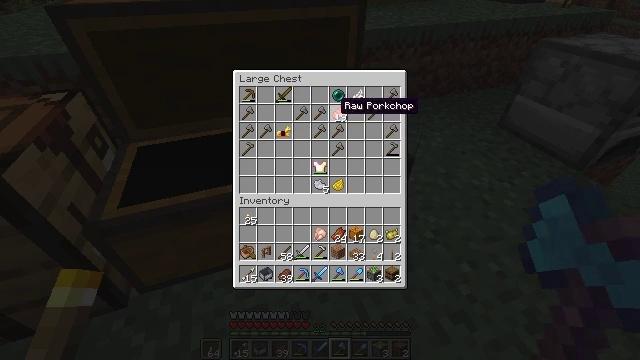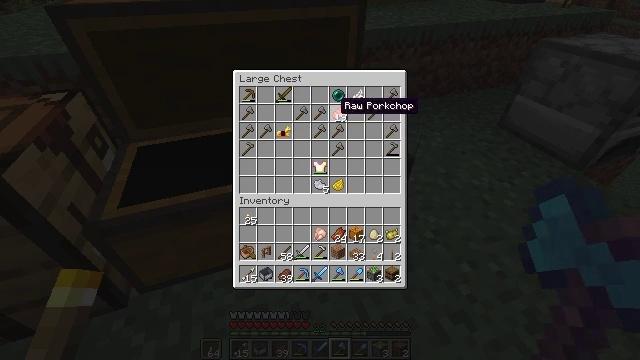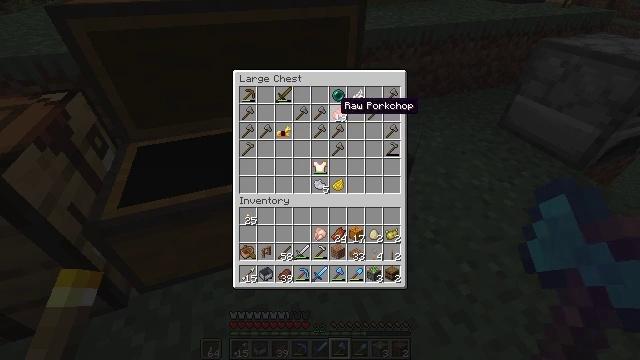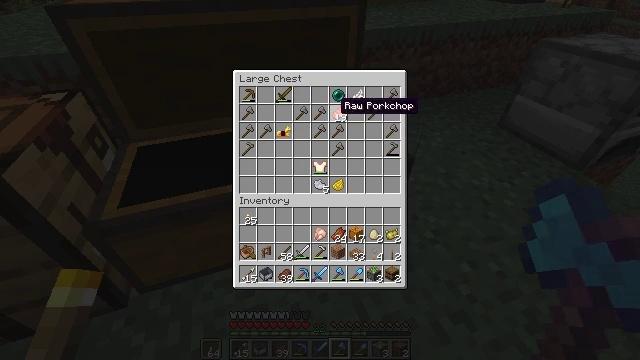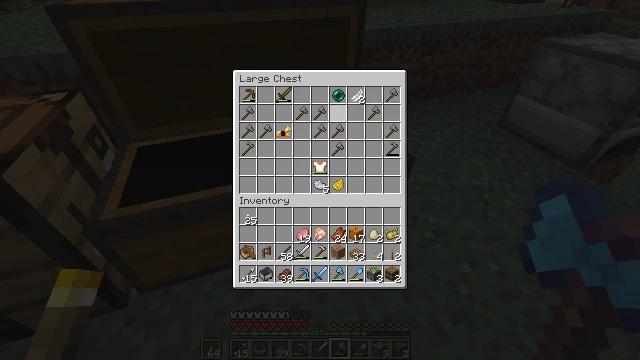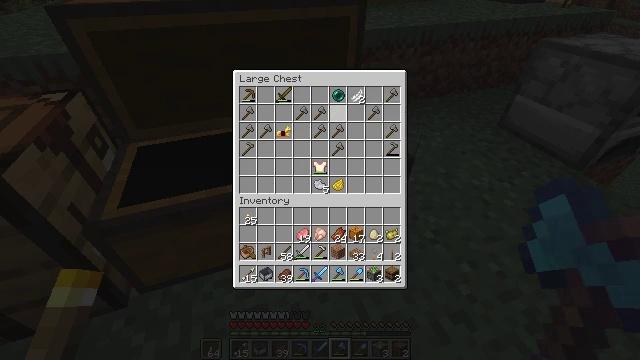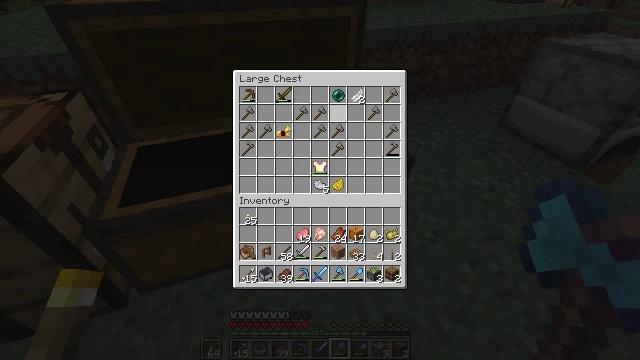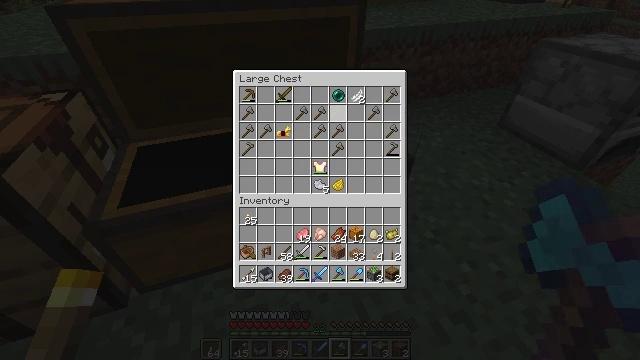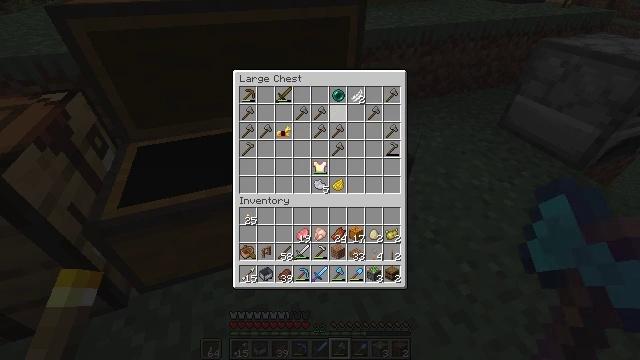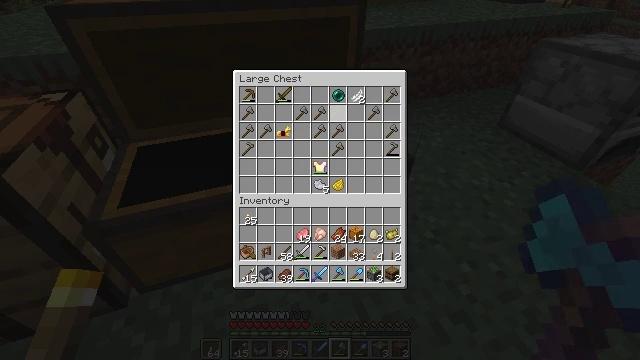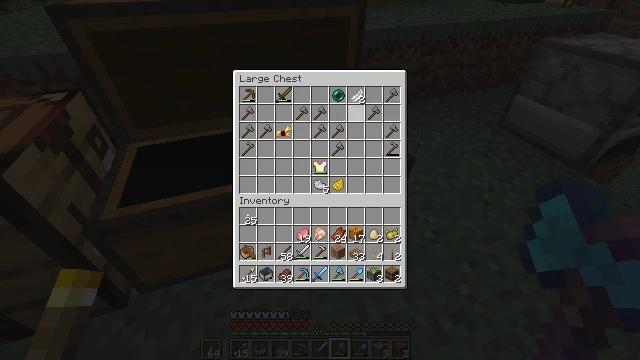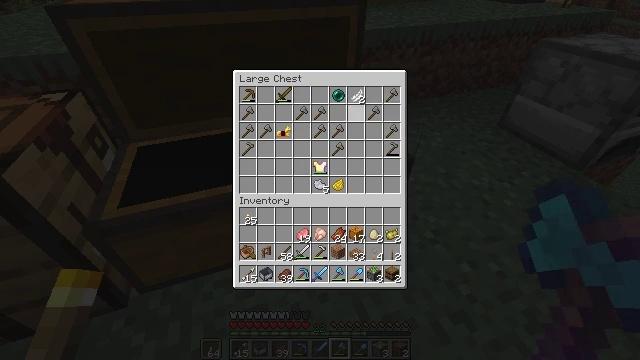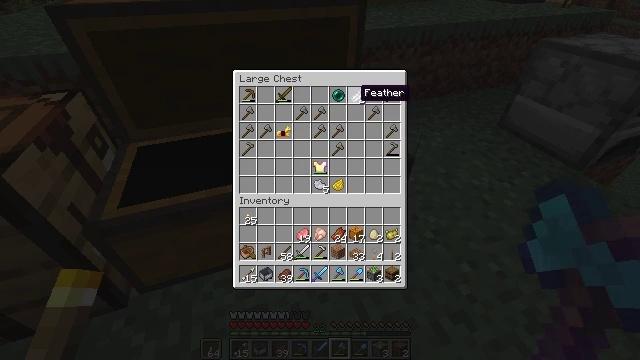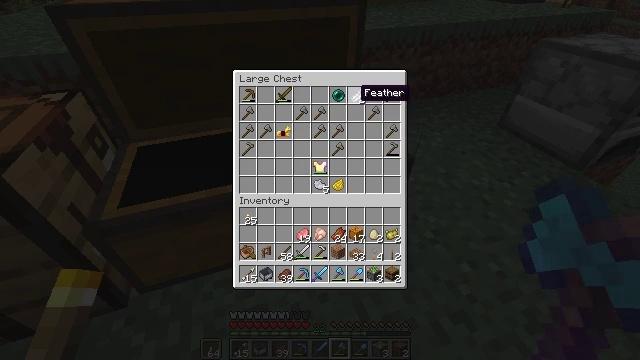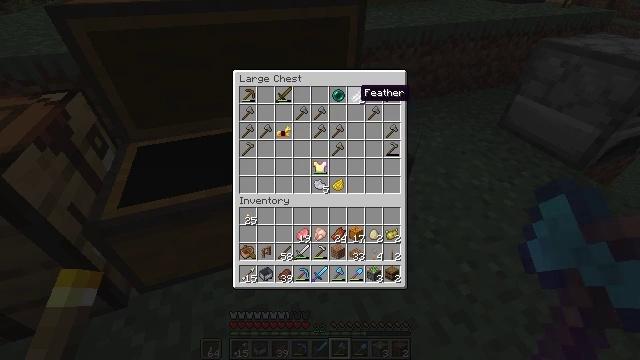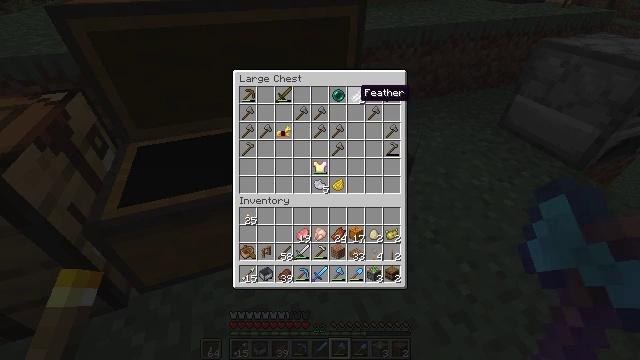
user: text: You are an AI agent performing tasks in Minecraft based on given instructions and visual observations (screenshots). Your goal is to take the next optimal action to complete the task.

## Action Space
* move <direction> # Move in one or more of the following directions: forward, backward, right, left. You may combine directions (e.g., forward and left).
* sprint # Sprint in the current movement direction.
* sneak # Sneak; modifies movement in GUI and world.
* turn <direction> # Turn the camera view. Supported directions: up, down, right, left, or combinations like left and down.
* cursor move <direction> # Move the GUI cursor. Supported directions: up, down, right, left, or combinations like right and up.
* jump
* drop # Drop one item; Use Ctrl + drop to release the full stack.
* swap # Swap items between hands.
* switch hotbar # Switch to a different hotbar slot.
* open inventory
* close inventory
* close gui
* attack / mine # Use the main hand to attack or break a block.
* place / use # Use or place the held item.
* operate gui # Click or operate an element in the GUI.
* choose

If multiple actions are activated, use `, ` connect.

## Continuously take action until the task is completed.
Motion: motion action
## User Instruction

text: Attack the chest to pick it up.
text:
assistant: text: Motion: sneak
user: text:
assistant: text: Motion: sneak
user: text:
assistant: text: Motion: sneak
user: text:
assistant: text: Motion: sneak, operate gui
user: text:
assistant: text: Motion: sneak, operate gui
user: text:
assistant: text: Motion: sneak, operate gui
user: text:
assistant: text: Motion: sneak
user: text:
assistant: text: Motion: sneak
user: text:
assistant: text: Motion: sneak
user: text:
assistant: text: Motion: sneak
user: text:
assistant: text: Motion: sneak, cursor move up
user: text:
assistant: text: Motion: sneak
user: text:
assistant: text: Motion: sneak
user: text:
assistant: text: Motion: sneak
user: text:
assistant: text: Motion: sneak
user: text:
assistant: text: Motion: sneak
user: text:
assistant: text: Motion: sneak
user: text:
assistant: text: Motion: sneak
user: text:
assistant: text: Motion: sneak
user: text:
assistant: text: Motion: sneak
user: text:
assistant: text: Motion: sneak
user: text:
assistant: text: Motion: sneak
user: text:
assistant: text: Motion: sneak
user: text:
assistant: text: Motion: sneak
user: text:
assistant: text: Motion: sneak, cursor move down
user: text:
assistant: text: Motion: sneak, cursor move down
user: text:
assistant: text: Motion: cursor move down
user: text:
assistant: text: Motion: cursor move down
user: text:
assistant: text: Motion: cursor move down
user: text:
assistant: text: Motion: no_op